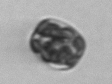
Label: Thalassiosira